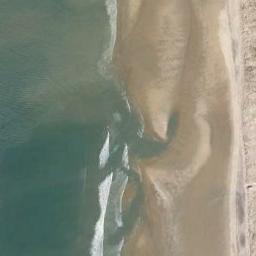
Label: beach